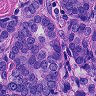
Metastatic tissue present: yes